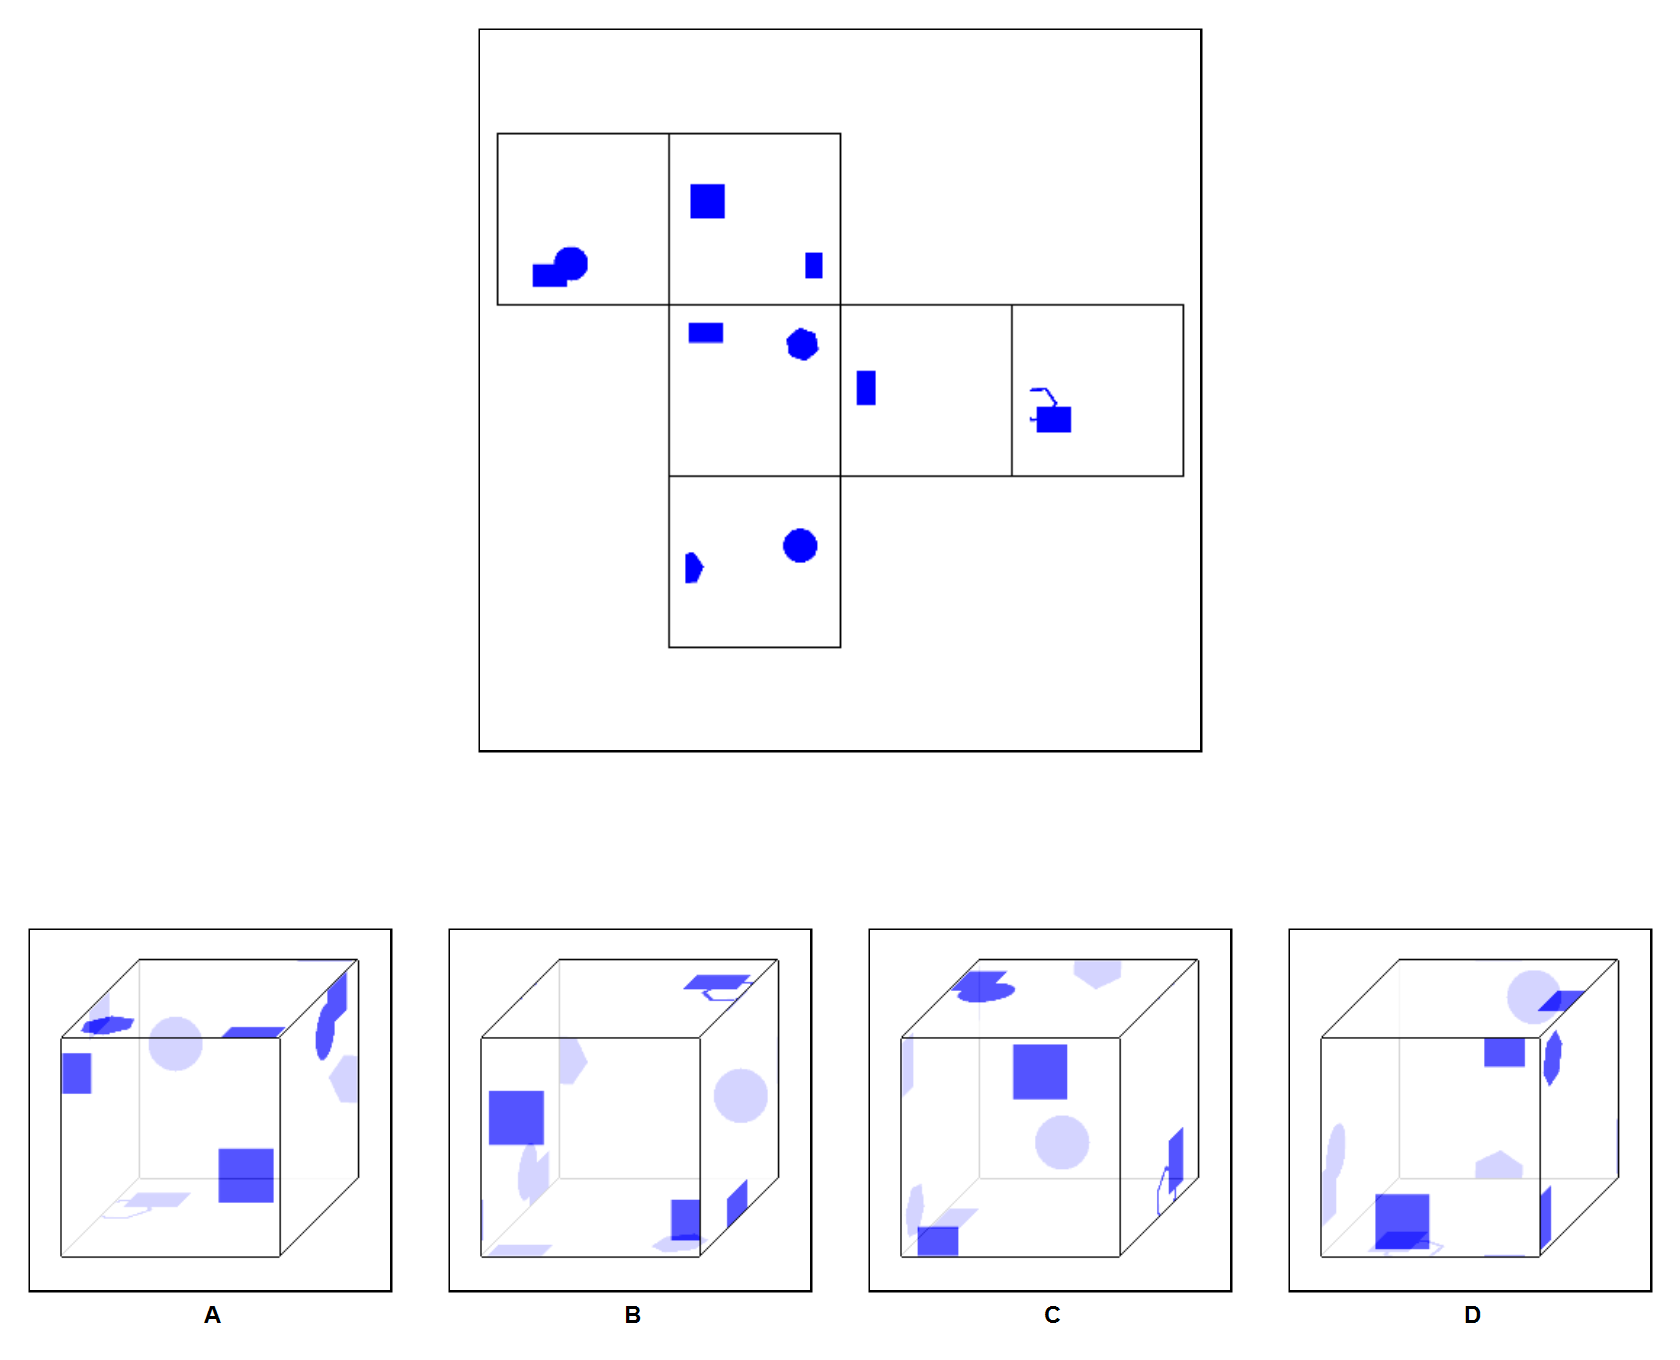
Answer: D